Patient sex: F
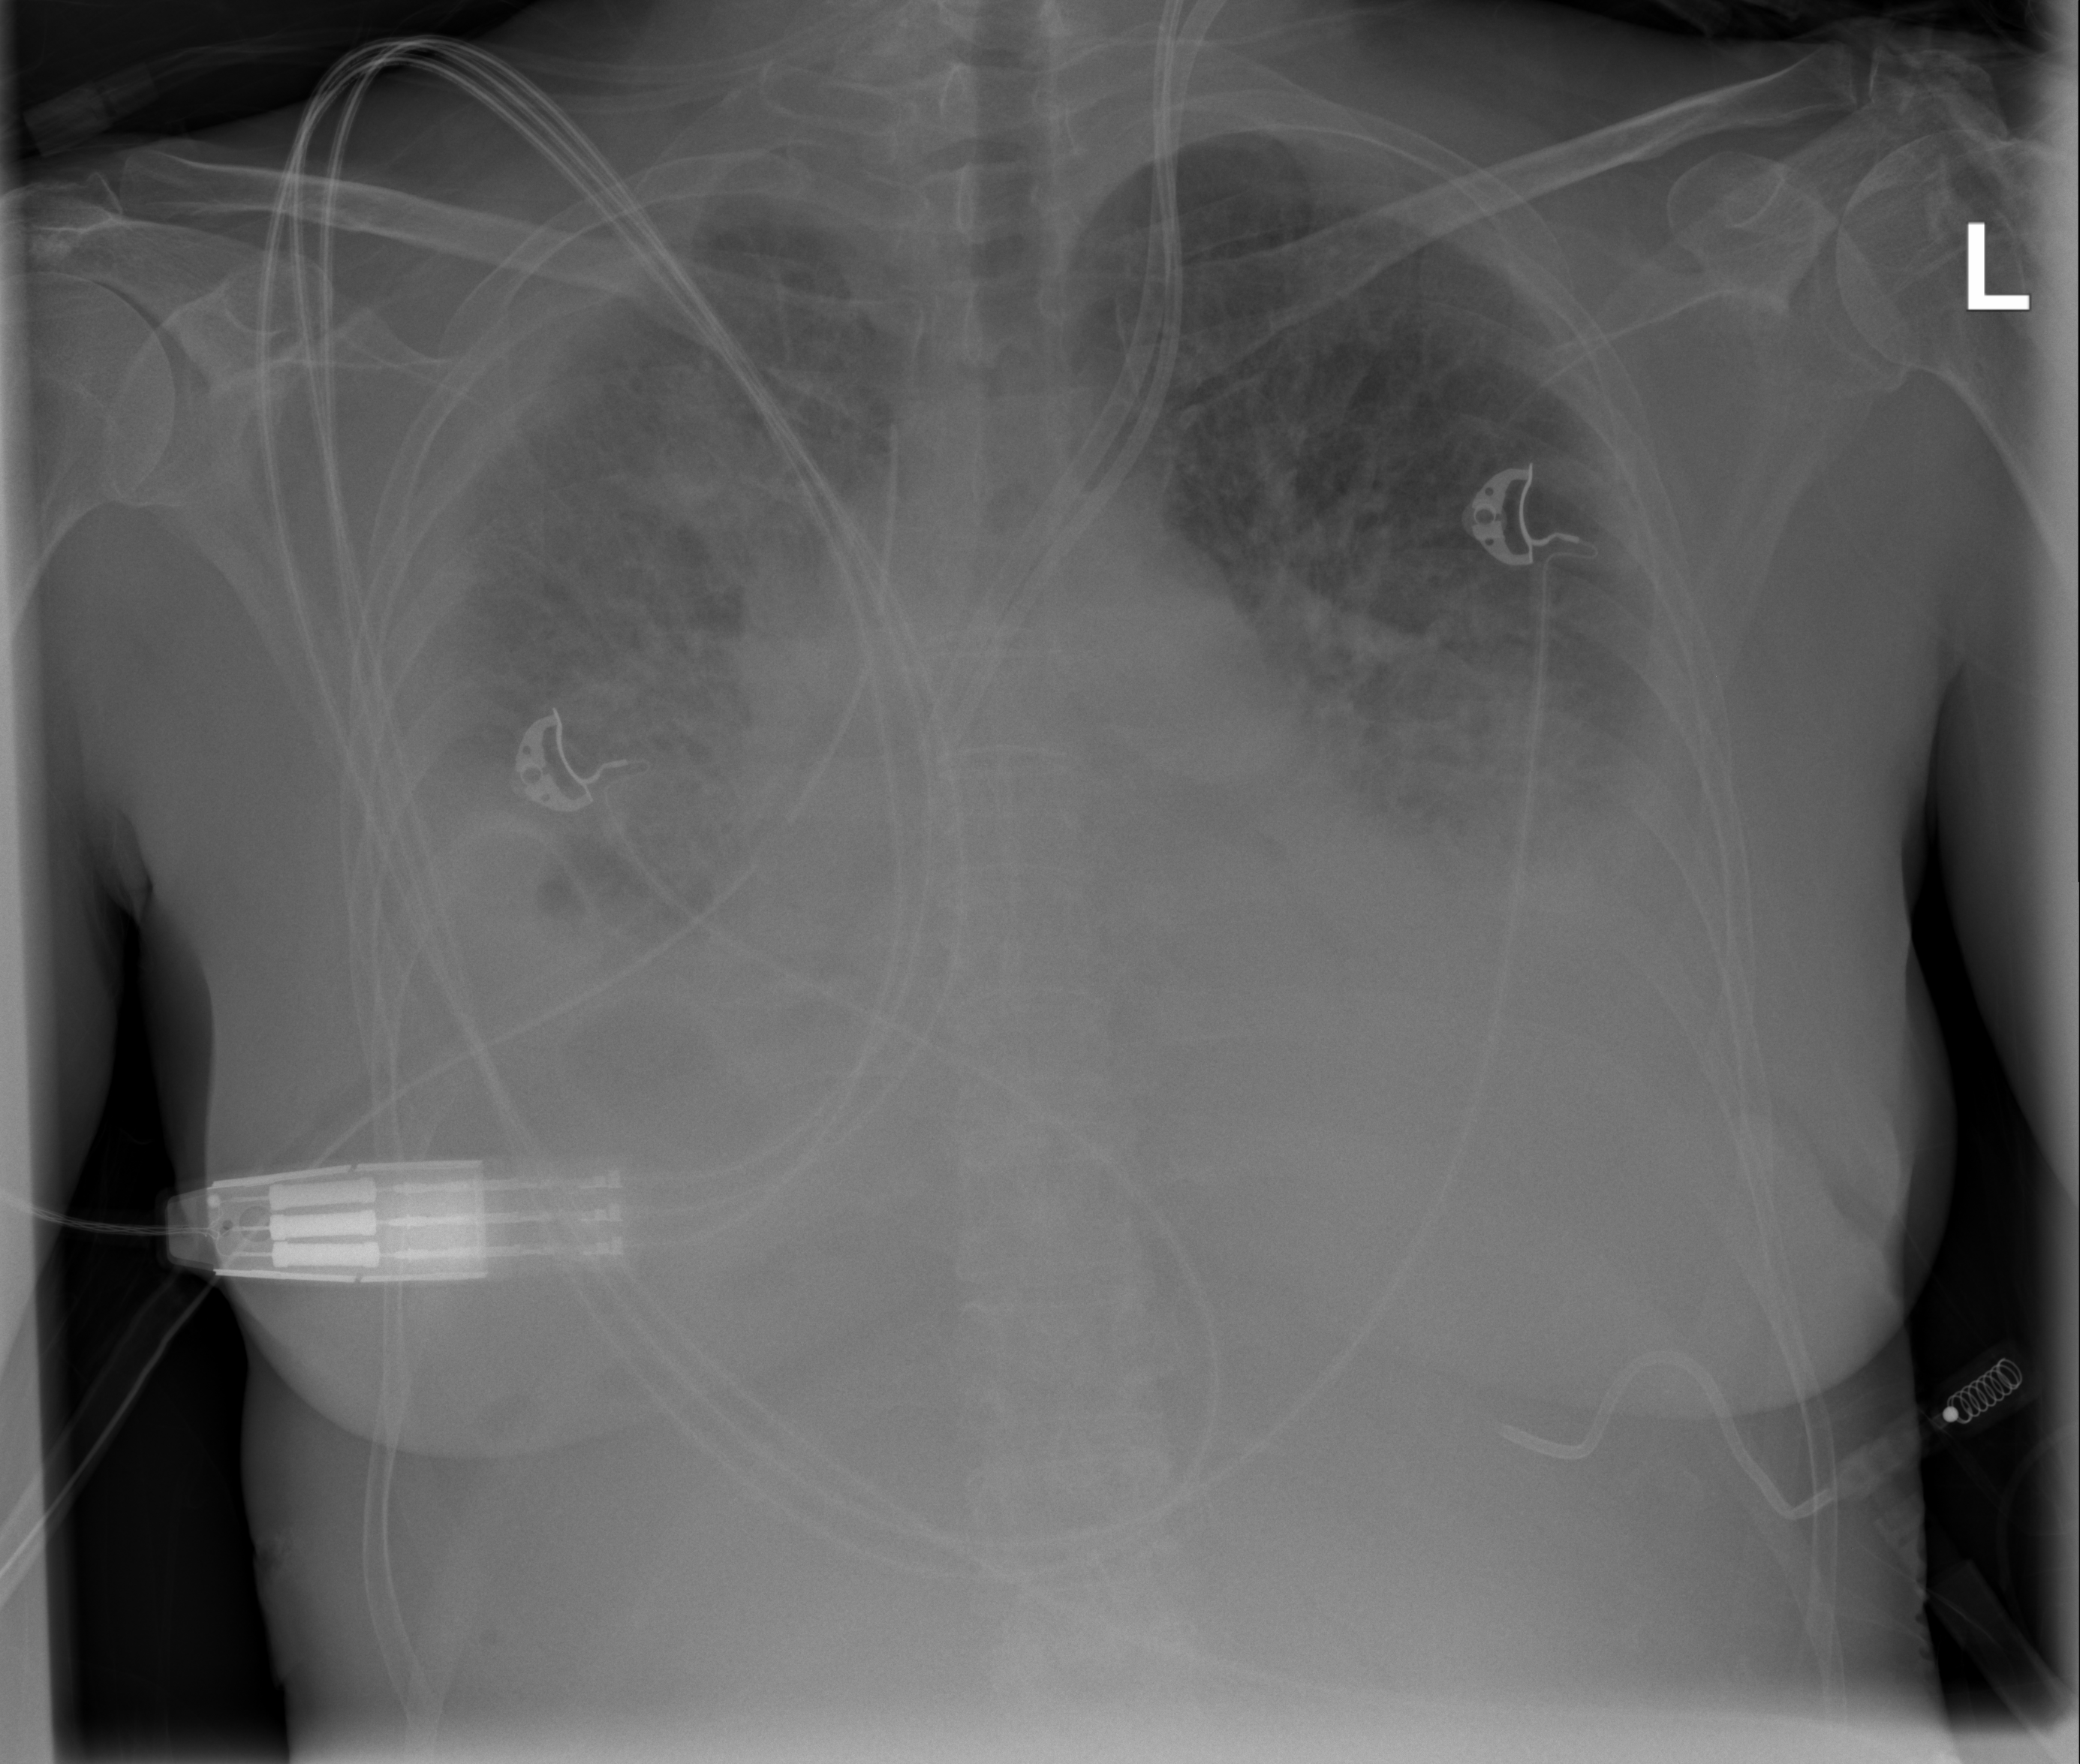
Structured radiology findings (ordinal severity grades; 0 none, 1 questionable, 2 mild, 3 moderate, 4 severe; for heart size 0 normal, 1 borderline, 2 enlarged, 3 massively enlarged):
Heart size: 0
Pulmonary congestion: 2
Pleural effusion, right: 4
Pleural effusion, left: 4
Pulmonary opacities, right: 3
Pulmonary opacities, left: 2
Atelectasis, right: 3
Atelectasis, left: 3